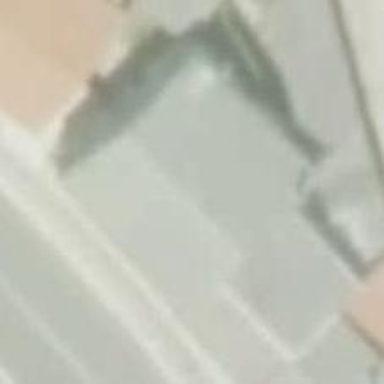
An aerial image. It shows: Restaurant.